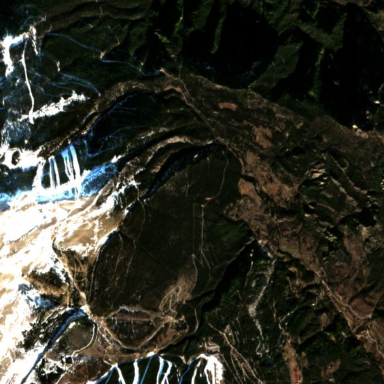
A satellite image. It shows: Area designated for winter sports.